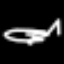
Label: airplane